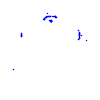
Particle: proton